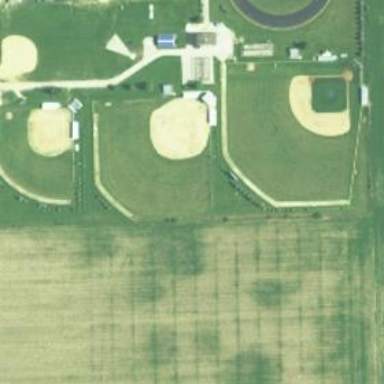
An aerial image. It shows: Baseball pitch for leisure land activities.